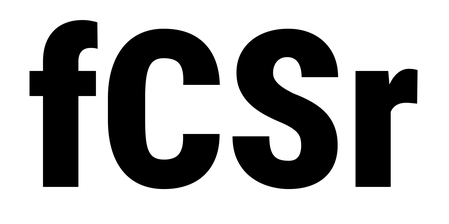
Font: Roboto_Condensed_Black